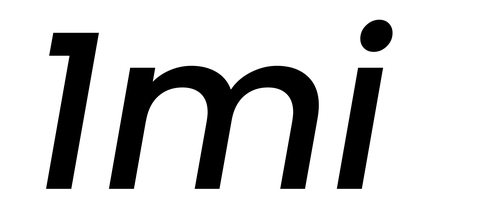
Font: Poppins-MediumItalic